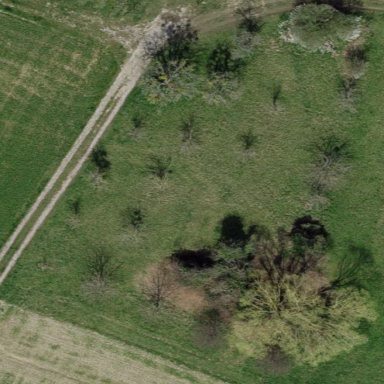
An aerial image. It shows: Orchard.